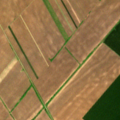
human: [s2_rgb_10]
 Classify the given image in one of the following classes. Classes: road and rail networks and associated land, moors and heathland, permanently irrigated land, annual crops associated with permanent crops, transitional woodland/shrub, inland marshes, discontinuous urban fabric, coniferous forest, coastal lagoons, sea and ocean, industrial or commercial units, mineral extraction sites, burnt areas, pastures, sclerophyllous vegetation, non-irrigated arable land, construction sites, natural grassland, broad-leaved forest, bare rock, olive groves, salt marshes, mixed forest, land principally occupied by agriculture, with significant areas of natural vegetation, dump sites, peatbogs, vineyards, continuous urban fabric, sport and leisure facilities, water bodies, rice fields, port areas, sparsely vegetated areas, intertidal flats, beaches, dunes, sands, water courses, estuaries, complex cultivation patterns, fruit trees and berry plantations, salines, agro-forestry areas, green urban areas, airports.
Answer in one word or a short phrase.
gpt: non-irrigated arable land